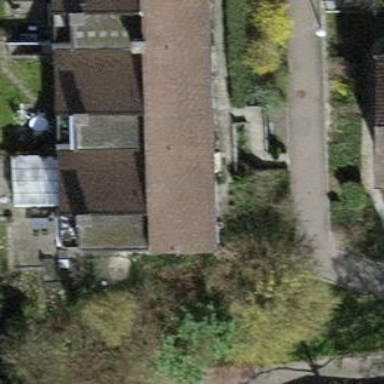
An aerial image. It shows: Building with tile roof.